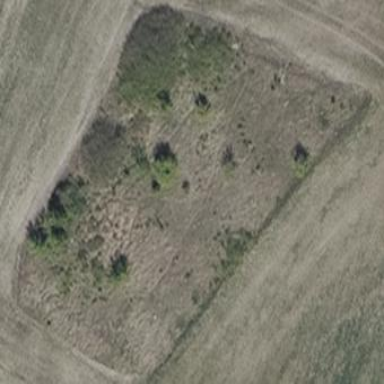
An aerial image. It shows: Patch of scrub vegetation.